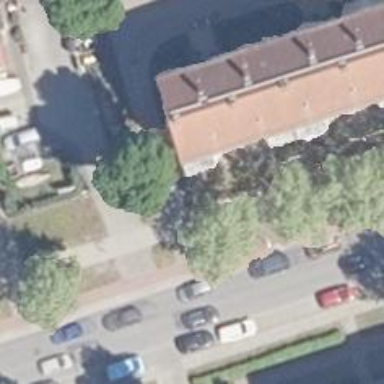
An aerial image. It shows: Evergreen broadleaved tree.